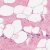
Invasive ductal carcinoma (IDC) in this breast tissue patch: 0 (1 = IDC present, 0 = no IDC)